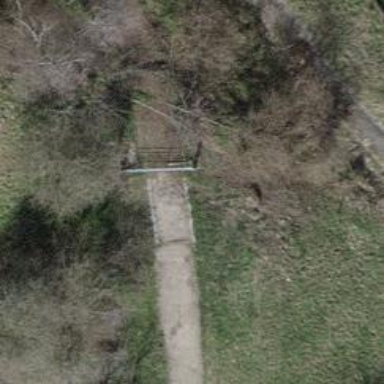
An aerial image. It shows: Gate.